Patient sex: F
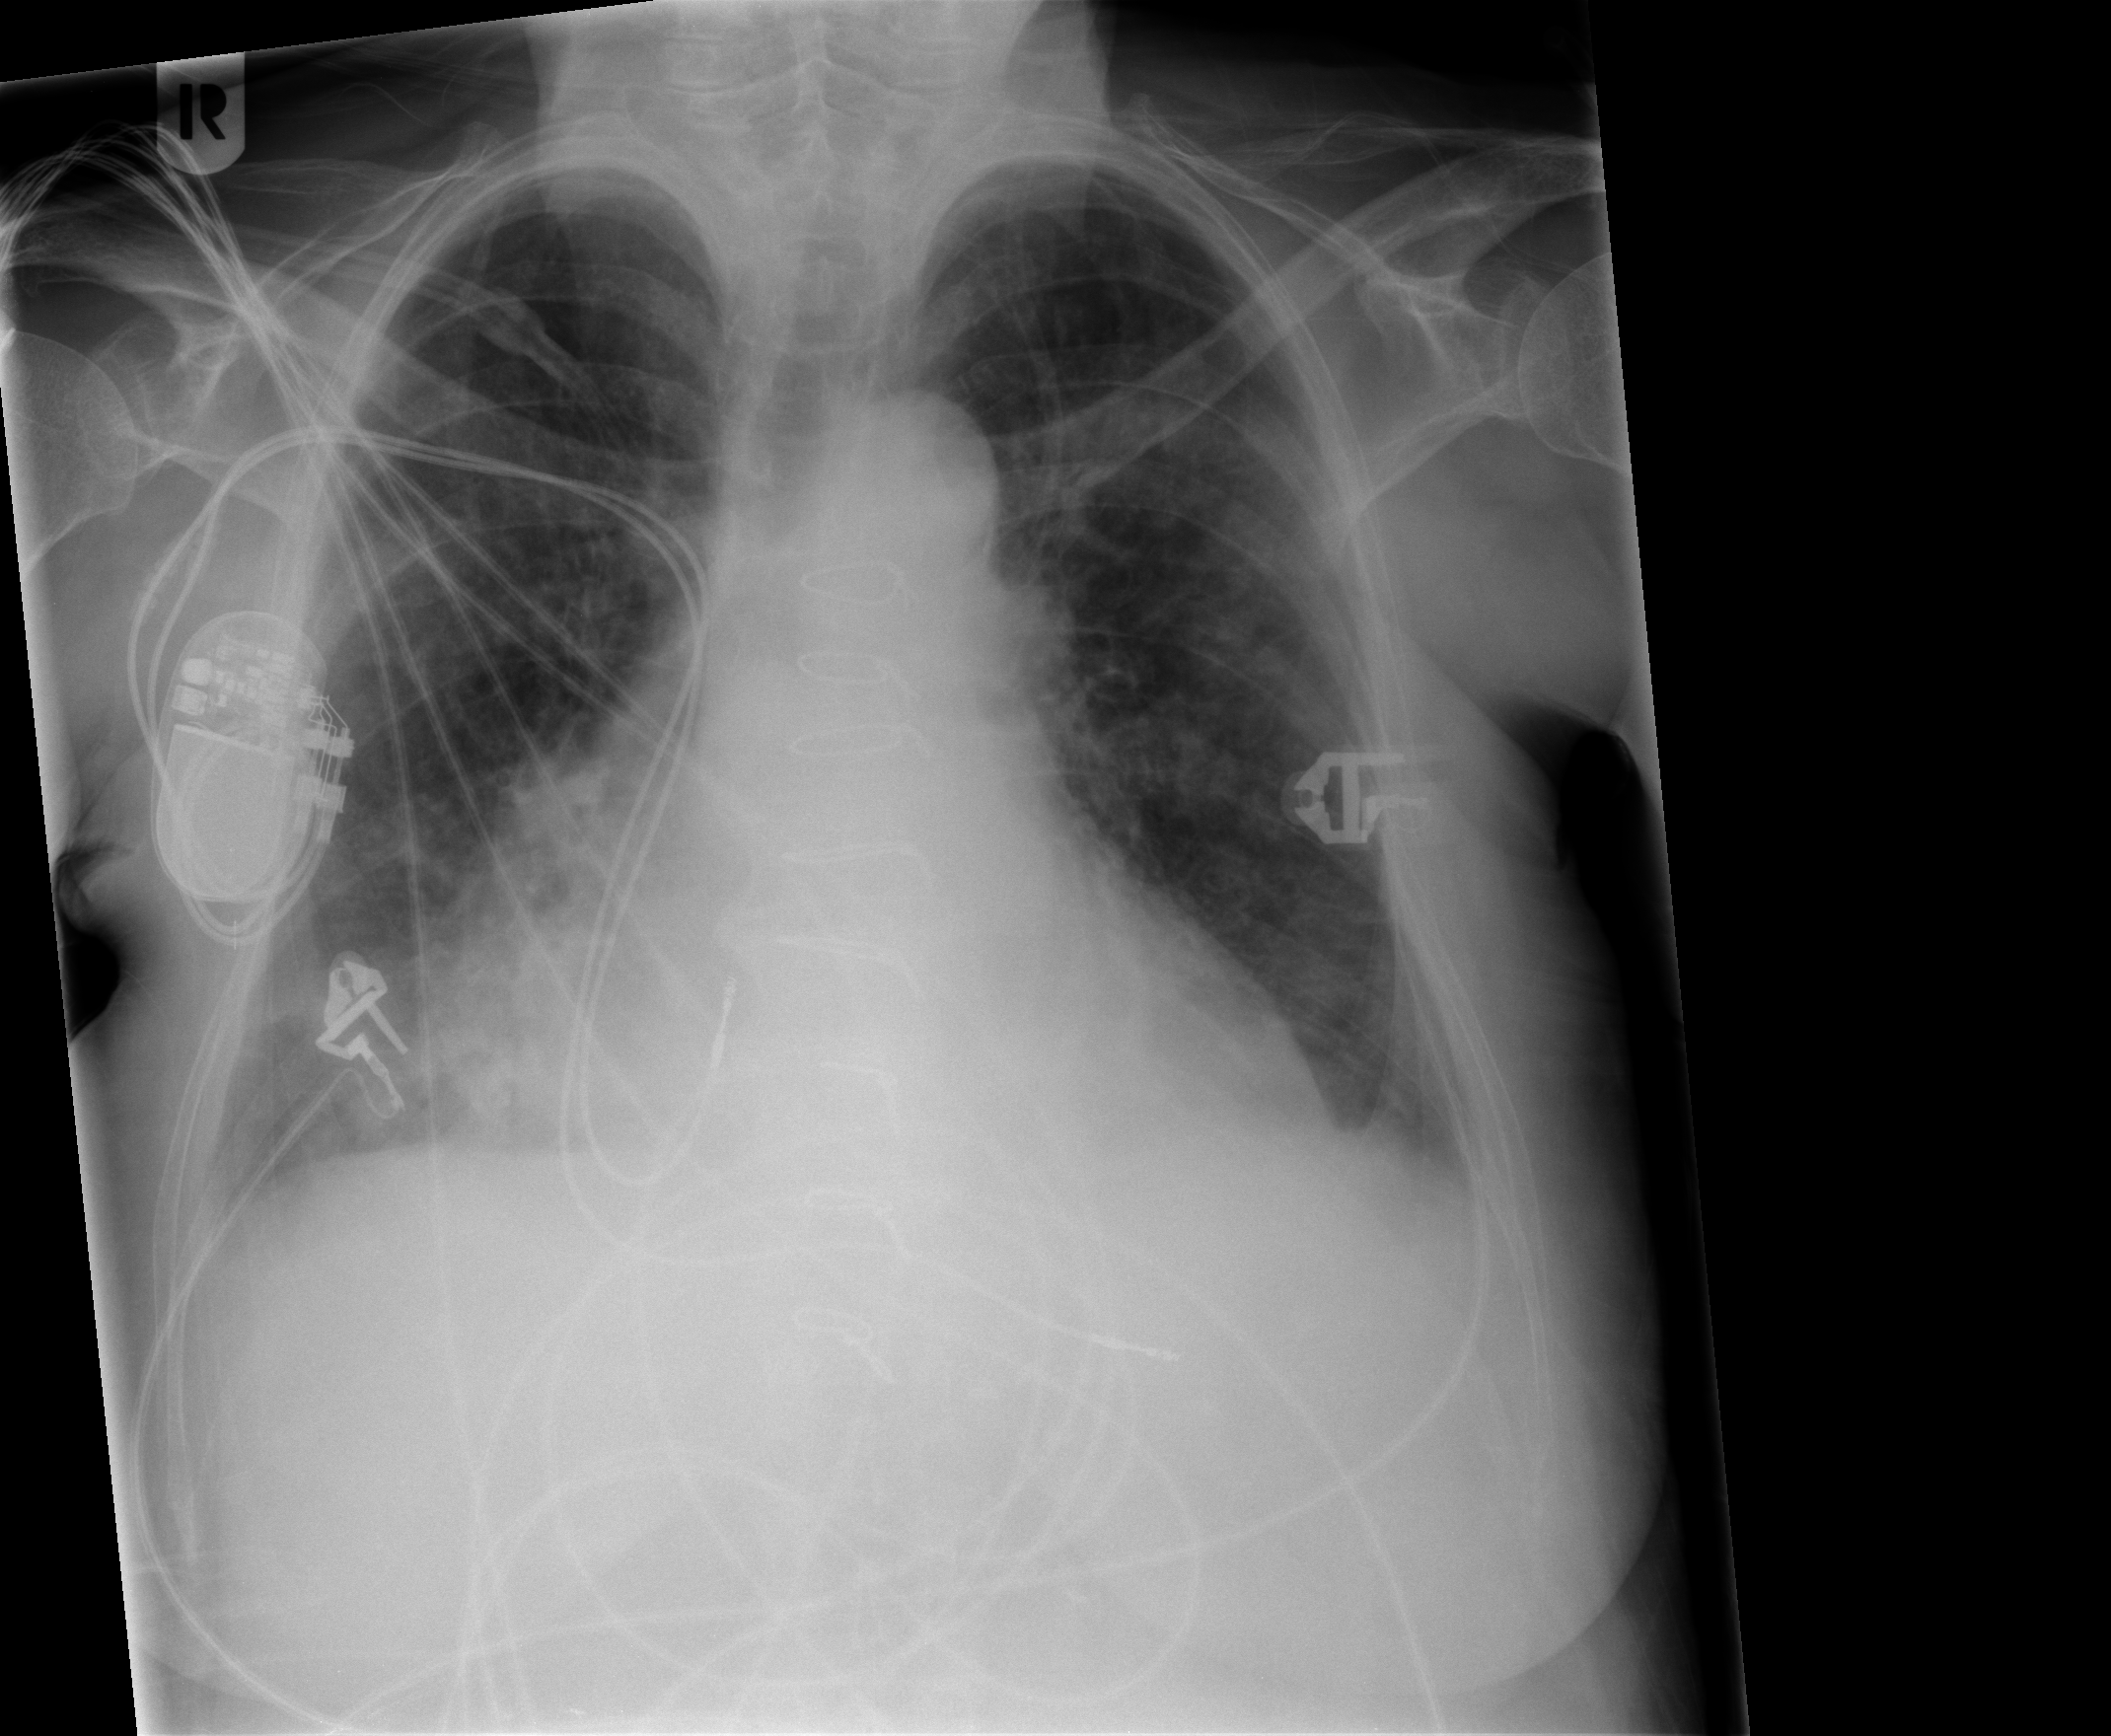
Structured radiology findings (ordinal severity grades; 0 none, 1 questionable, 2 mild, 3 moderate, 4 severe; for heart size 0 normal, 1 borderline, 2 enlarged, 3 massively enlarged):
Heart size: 2
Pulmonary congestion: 1
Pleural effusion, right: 1
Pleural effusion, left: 1
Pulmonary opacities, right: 2
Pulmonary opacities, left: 1
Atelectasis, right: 2
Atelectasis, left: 2